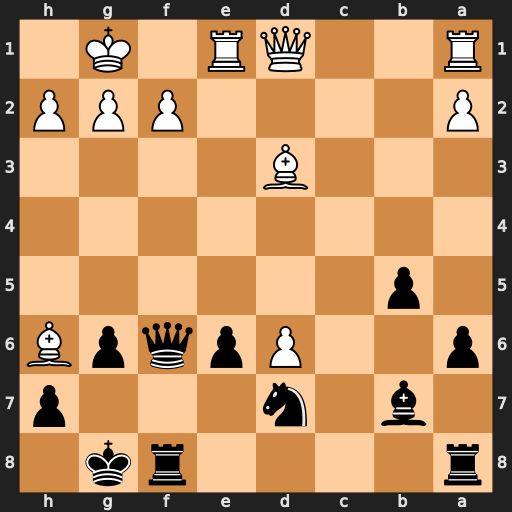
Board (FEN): r4rk1/1b1n3p/p2PpqpB/1p6/8/3B4/P4PPP/R2QR1K1
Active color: b
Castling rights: -
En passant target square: -
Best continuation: Qxf2+ Kh1 Qxg2#